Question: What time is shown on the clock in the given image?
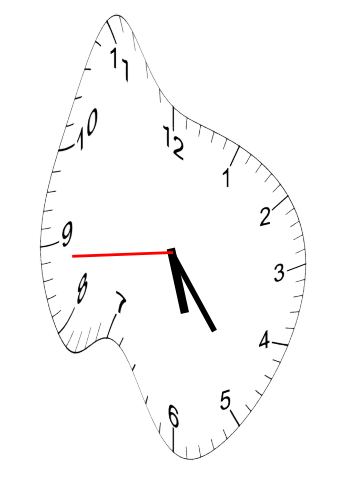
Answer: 05:23:44